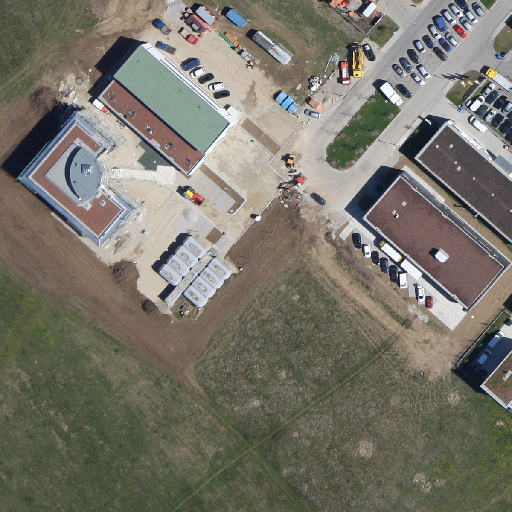
Referring expression: road